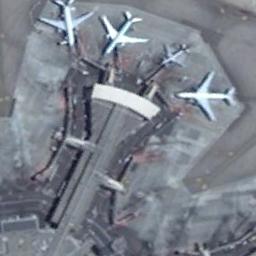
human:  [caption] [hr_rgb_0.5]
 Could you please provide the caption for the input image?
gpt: Four planes dock at four different departure gates .

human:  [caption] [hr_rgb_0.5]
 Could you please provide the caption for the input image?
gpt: Four airplanes were parked on the airport around the building .

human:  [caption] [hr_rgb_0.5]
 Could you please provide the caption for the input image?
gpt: Four planes are around the terminal building .

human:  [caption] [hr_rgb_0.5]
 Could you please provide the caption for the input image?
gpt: Three large plane and a small plane parked next to the radial terminal .

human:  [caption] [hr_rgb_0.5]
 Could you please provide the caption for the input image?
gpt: Four planes are on the ground around the building .